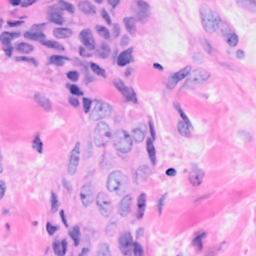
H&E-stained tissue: Breast